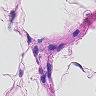
Metastatic tissue present: no